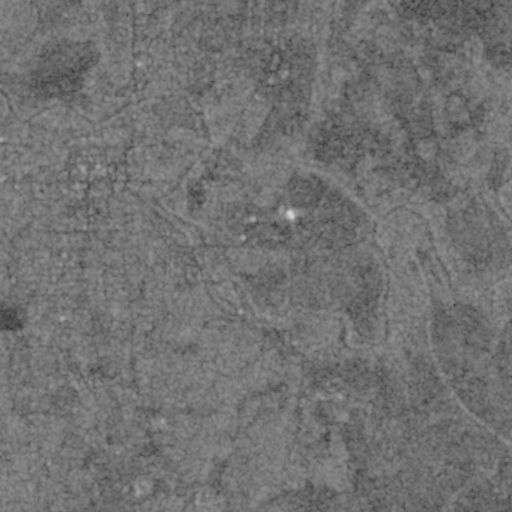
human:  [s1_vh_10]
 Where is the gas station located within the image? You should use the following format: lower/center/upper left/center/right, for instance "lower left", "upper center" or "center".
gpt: The gas station is located in the center left of the image.
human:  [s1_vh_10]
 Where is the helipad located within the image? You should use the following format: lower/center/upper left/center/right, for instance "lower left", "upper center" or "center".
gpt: The helipad is located in the center left of the image.
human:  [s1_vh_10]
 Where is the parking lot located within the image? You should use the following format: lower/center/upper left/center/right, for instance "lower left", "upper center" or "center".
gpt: The parking lot is located in the center of the image.
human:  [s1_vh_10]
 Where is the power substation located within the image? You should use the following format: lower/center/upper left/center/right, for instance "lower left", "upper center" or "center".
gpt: The power substation is located in the upper left of the image.
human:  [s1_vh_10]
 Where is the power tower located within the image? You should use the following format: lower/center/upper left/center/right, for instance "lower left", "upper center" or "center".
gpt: The power tower is located in the upper of the image.
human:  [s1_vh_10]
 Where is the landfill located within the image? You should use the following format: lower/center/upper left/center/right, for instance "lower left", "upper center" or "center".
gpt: There is no landfill in the image.

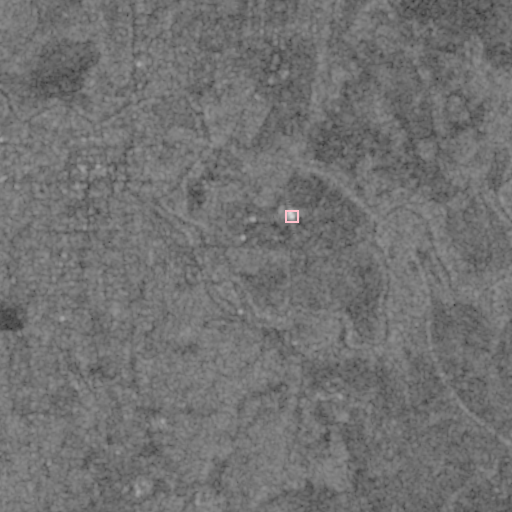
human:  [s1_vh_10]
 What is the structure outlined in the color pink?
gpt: The structure outlined in pink is a building.
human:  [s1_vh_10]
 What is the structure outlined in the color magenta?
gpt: There is no magenta outline.